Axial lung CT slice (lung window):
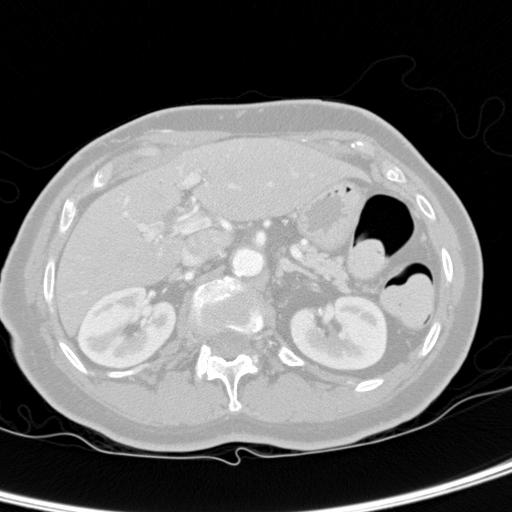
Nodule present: no